Question: Is it possible to count unique observations via a ggplot formula? For instance by somehow achieving the same result as this by cutting the middle line? My efforts so far e.g. using geom_histogram with stat='bin' have failed.
'''
set.seed(1)
d = data.frame(year = sample(2005:2009, 50, prob = 1:5, rep=T),
group = sample(letters, 50, prob = 1:26, rep=T))
d2 = plyr::count(unique(d)$year)
ggplot(d2, aes(x, freq)) + geom_bar(stat='identity') + labs(x='year', y='count of groups')
'''

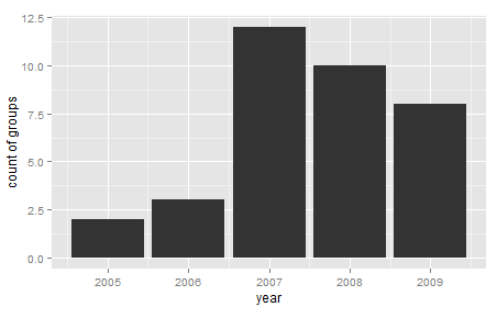
Answer: 'stat_bin()' will do the trick like this:
'''
ggplot(unique(d), aes(x = as.factor(year))) +
stat_bin() +
labs(x='year', y='count of groups')
'''